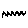
Label: zigzag